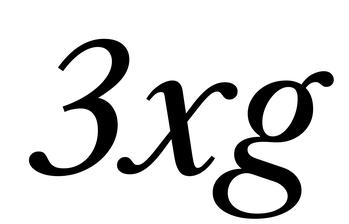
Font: LibreCaslonText-Italic_Italic